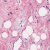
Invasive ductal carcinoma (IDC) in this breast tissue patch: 1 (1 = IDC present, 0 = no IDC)